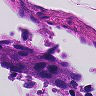
Metastatic tissue present: yes